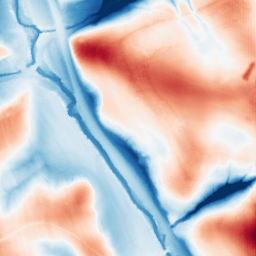
Category: edge_preserving
Decomposition family: guided
Decomposition parameters: radius: 32
eps: 0.01
Upsampling method: fft_zeropad
Upsampling parameters: scale: 2
Upsampling scale: 2